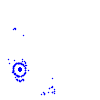
Particle: kaon